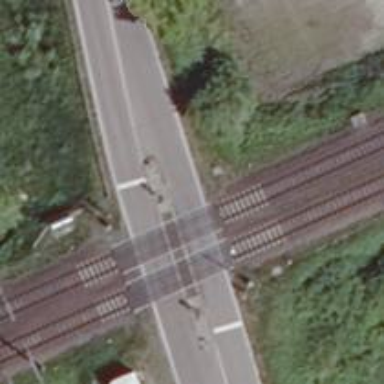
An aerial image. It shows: Level crossing with lights and saltire.